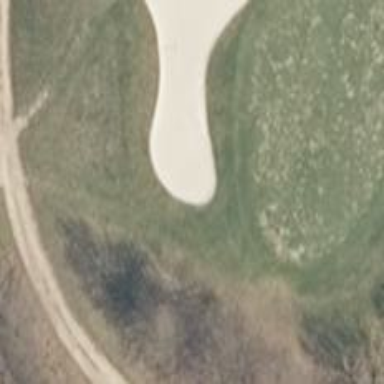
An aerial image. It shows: Golf green.